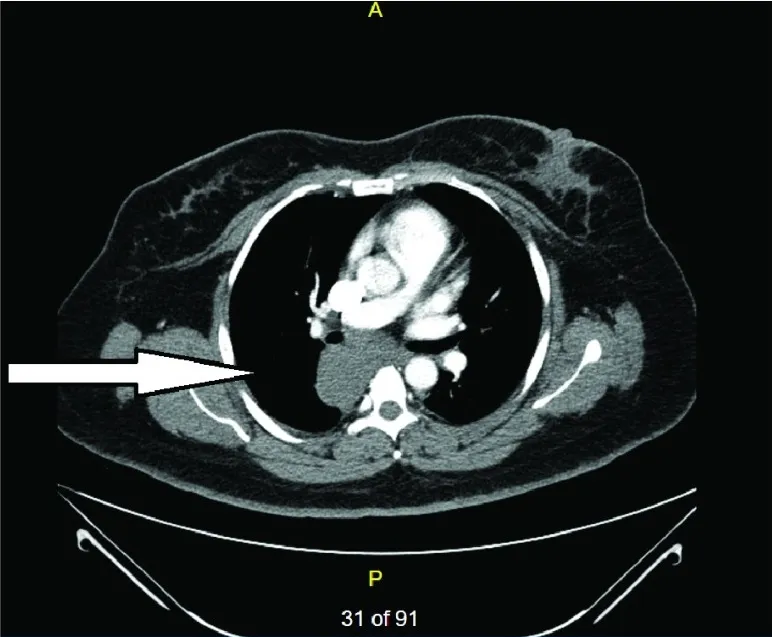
CT abdomen with contrast with chest window showing right subcarinal mass suggestive of right posterior mediastinal cyst measuring 5.4 X 5.0 cm (May 2015).
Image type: radiology (ct)